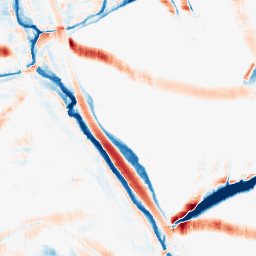
Category: morphological
Decomposition family: morphological_square
Decomposition parameters: operation: average
size: 20
Upsampling method: quartic
Upsampling parameters: scale: 8
Upsampling scale: 8